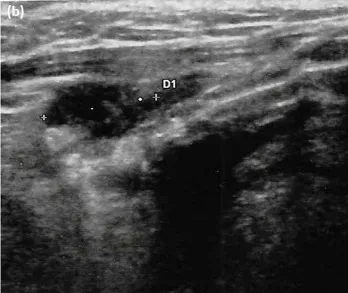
Neck ultrasonography performed at 12-month follow-up visit after thyroidectomy. These marked hypoechoic areas have ill-defined margins but not microcalcifications; (b) Longitudinal scan depicts the elongated shape of the paratracheal lesion (lateral one) and its parallel orientation to the dermis without deformation of surrounding tissues, unlike true focal masses.
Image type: radiology (ultrasound)